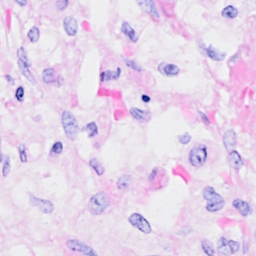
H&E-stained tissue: Breast